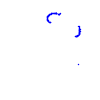
Particle: proton